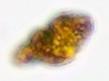
Label: Akashiwo